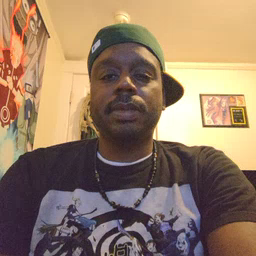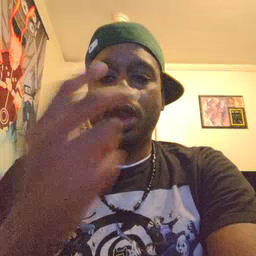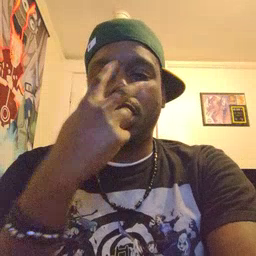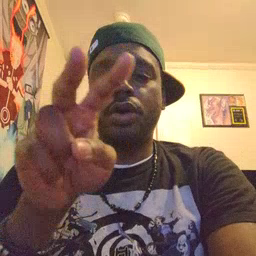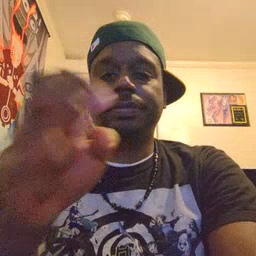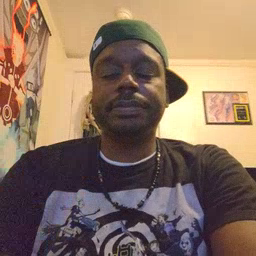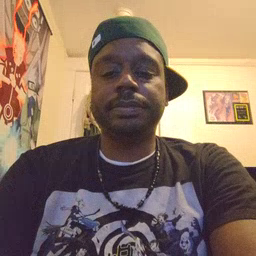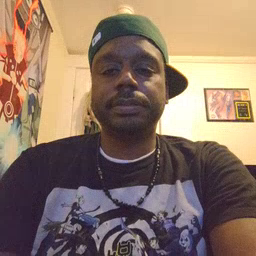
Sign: look